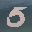
Label: 5